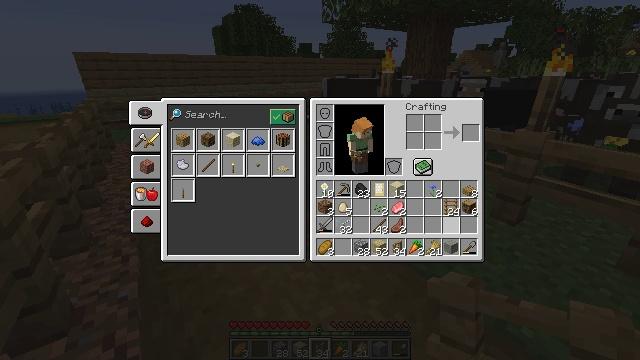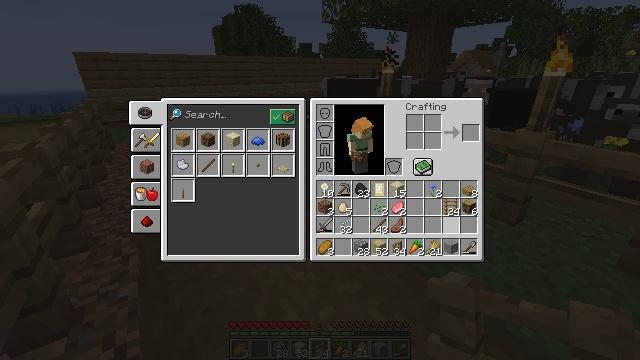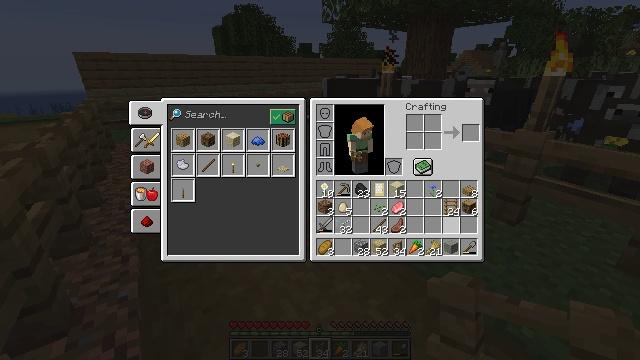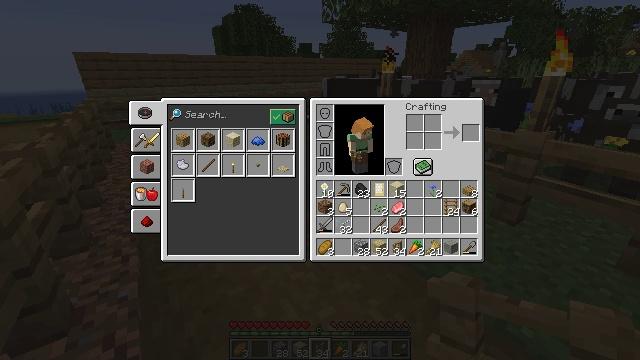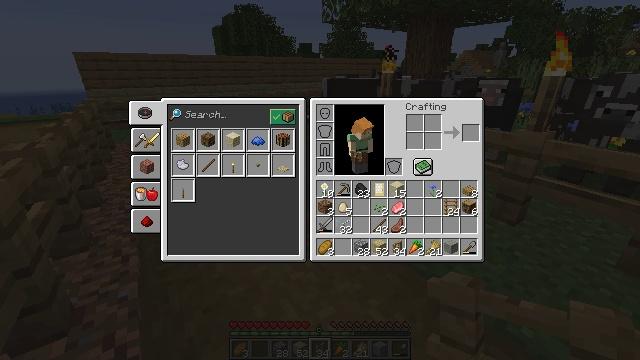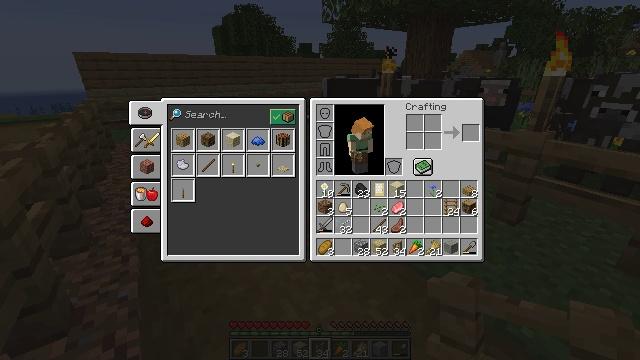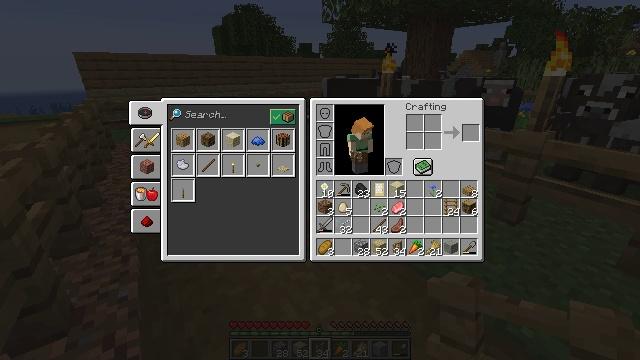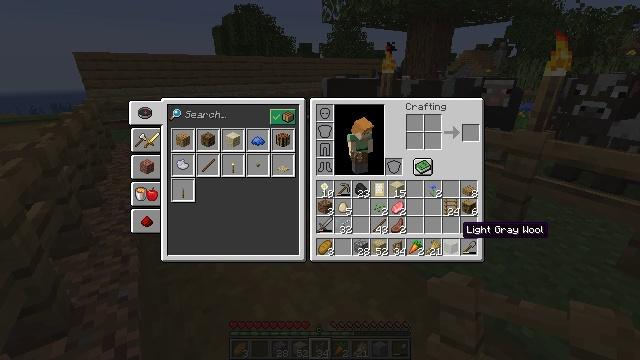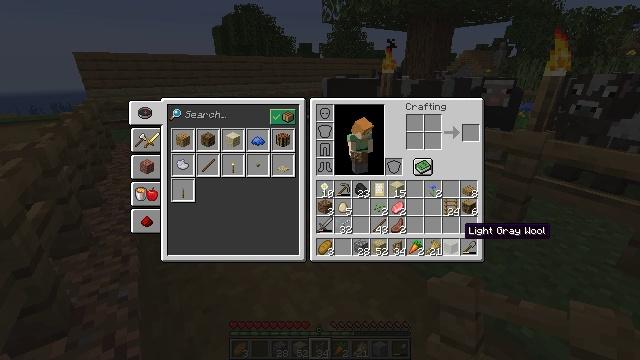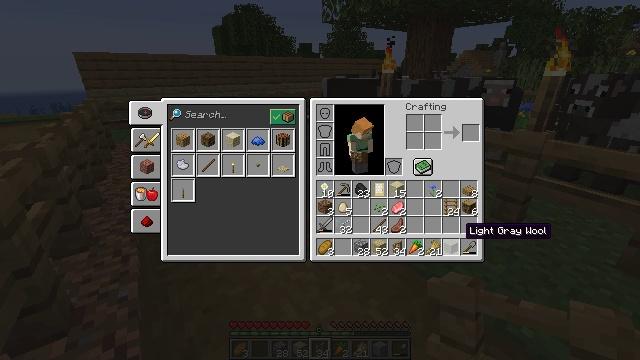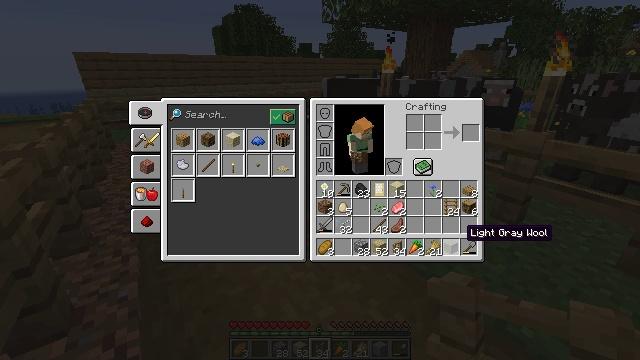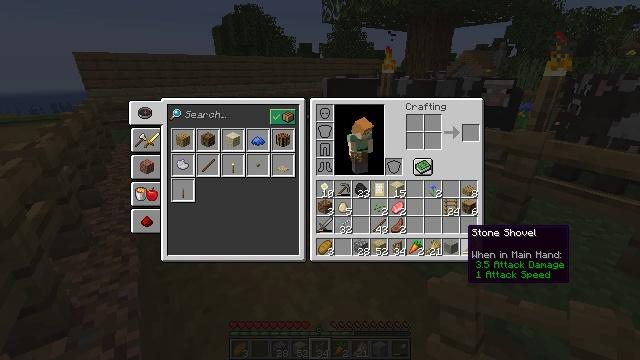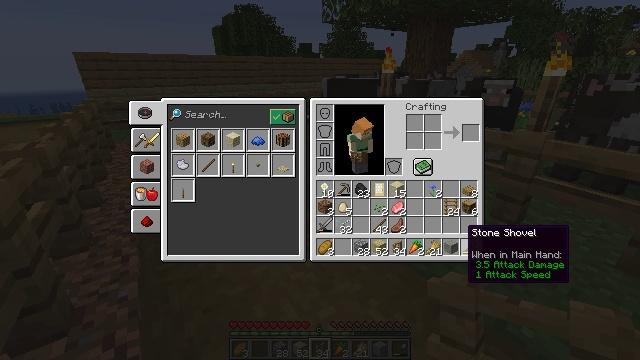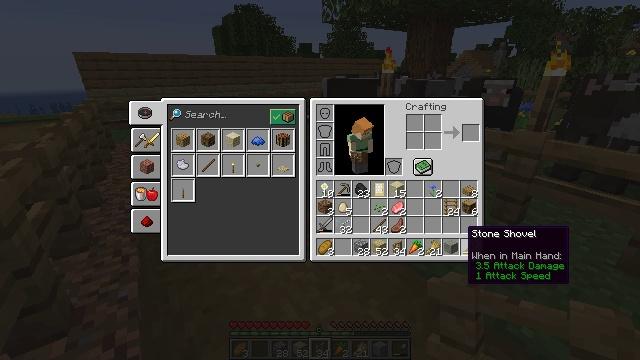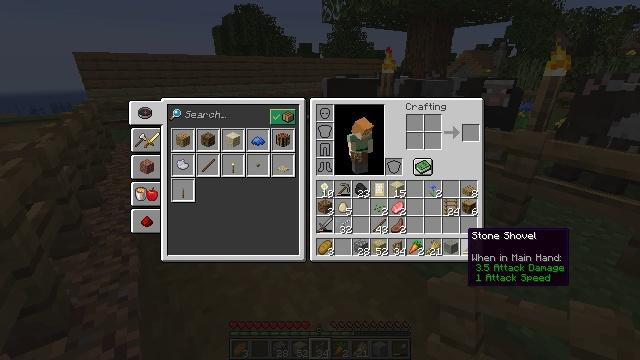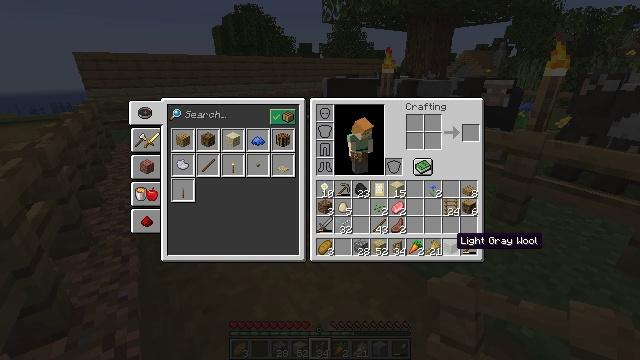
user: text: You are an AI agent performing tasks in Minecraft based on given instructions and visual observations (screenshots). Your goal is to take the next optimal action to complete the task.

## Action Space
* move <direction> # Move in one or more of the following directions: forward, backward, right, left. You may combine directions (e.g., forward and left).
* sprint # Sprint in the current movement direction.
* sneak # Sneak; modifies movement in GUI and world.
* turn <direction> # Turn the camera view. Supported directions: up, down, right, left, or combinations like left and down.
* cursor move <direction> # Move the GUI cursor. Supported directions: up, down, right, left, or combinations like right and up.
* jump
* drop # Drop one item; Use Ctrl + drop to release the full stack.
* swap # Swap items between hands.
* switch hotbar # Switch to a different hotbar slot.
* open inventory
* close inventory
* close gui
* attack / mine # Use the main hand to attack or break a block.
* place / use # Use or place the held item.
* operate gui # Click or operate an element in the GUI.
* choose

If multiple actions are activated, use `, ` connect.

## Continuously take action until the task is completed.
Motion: motion action
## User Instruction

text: Gather the oak fence pieces.
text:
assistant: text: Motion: no_op
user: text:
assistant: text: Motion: no_op
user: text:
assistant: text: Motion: no_op
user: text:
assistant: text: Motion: no_op
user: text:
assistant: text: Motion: no_op
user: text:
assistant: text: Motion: no_op
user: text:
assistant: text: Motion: no_op
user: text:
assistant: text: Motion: no_op
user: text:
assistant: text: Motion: no_op
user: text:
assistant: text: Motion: no_op
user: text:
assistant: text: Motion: no_op
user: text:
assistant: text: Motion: no_op
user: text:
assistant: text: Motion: no_op
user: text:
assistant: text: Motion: no_op
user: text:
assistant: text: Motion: cursor move left
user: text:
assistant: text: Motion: cursor move left
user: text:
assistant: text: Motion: cursor move left
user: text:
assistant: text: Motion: no_op
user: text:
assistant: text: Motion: cursor move left
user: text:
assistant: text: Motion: no_op
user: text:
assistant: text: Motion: no_op
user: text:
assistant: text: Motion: no_op
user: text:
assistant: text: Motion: no_op
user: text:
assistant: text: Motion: no_op
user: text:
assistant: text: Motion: no_op
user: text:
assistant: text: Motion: no_op
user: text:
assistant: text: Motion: no_op
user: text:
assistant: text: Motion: no_op
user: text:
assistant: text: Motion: no_op
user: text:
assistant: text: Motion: no_op